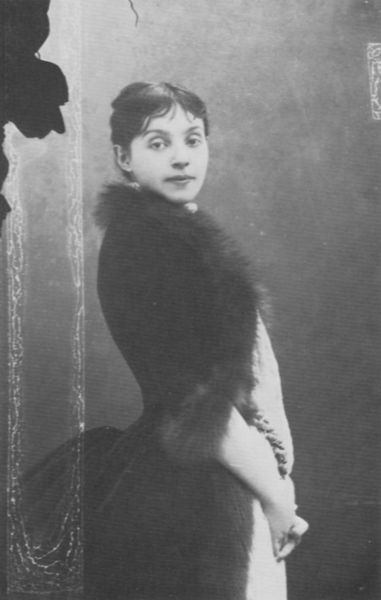
Titel: Réjane (Gabrielle Réju) (1856-1920), Schauspielerin
Künstler: Atelier Nadar
Institution: unbekannt
Schlagwörter: dunkel, hand, haut, schatten, umhang, weiß, impressionismus, mädchen, degas, frau, frisur, grau, haar, hell, hintergrund, kleid, licht, mund, ohr, profil, schwarz, blick, dame, muster, rock, jung, wand, arm, arme, augen, gesicht, kleidung, pelz, bildnis, portrait, porträt, vorhang, auge, figur, haare, mantel, stehend, stoff, blatt, locken, nlick, scheitel, fell, seitlich, kette, streng, atelier, manet, melancholisch, überwurf, bauch, junge frau, schwanger, umriss, foto, fotografie, photographie, schwarz weiss, seite, manschetten, gedreht, photo, rau, verschränkt, pelzkragen, seitenblick, hitnergrund, besatz, schaten, fäden, gewebe, erinnerung, hinterteil, pelzbesatz, schwarzg, handa, lorhang, tornürenkleid, fear, sadness